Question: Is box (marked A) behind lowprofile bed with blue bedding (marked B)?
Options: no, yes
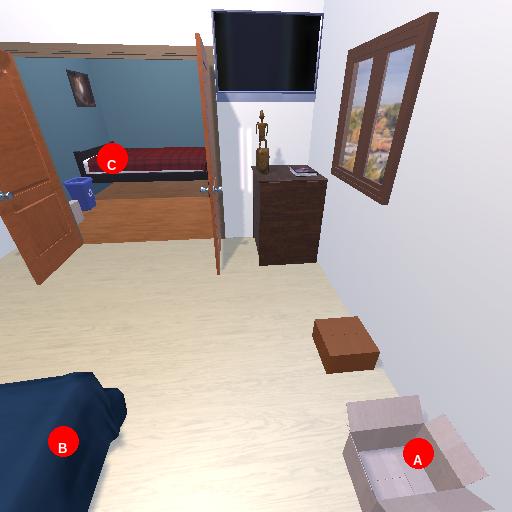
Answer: no